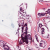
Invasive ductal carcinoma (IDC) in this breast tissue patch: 1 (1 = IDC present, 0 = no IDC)